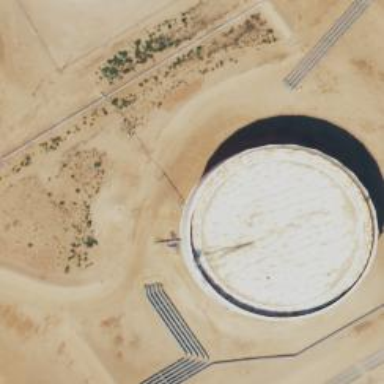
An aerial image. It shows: Storage tank with man-made structure.